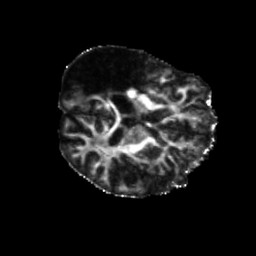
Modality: FA
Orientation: axial
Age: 58
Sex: male
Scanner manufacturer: siemens
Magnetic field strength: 3 T
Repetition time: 5.25 s
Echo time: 0.08 s